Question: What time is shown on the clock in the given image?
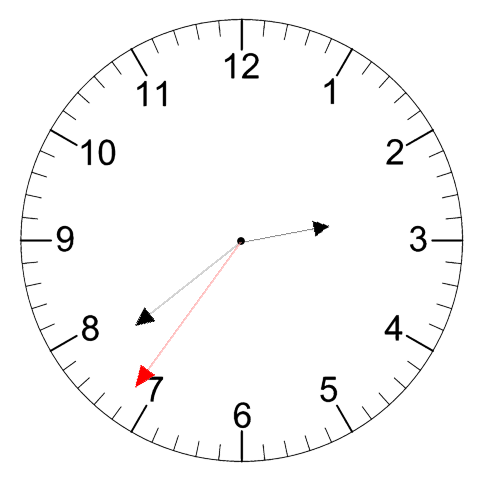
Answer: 02:38:36